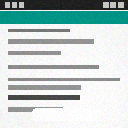
Screen state: on